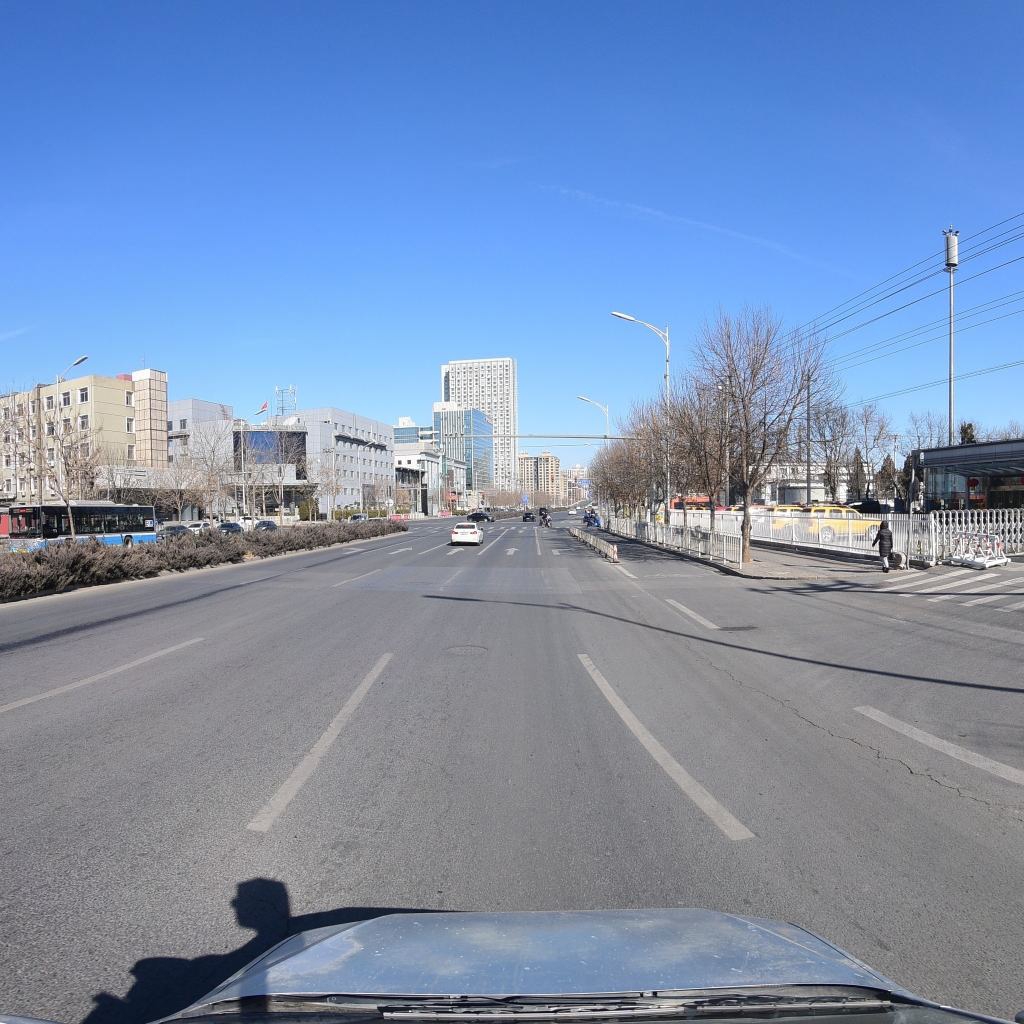
Region: Fengtai
Road damage annotations: longitudinal crack, pothole, longitudinal crack